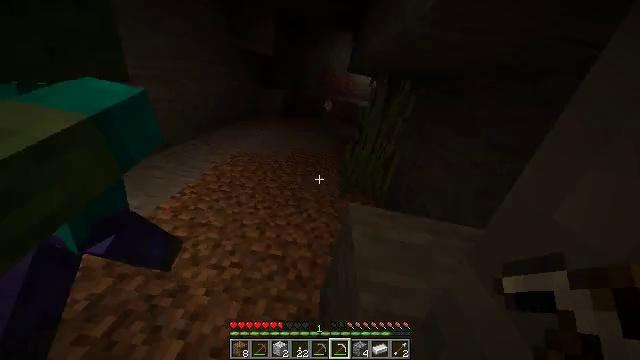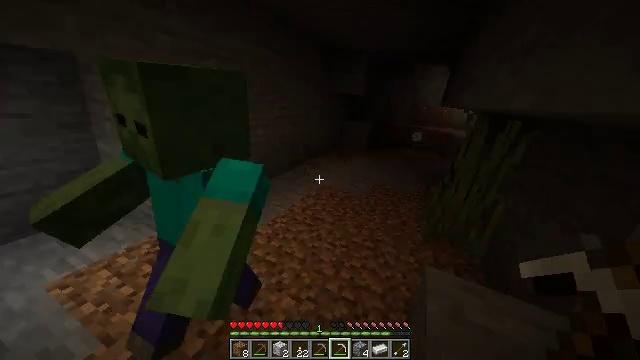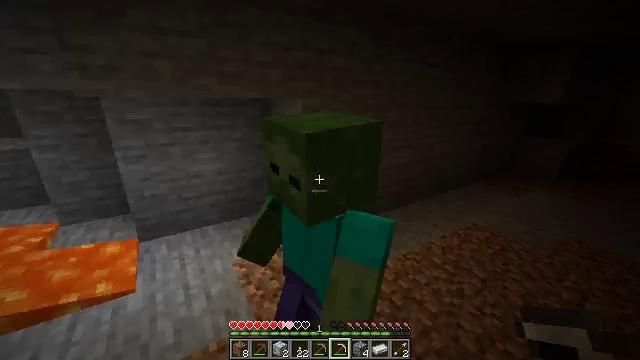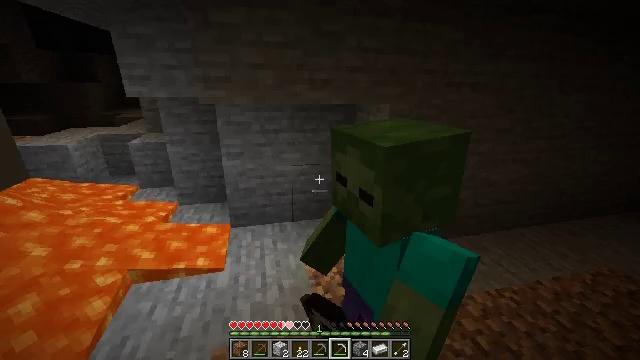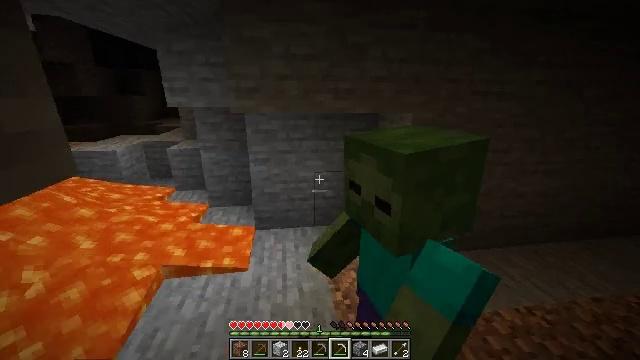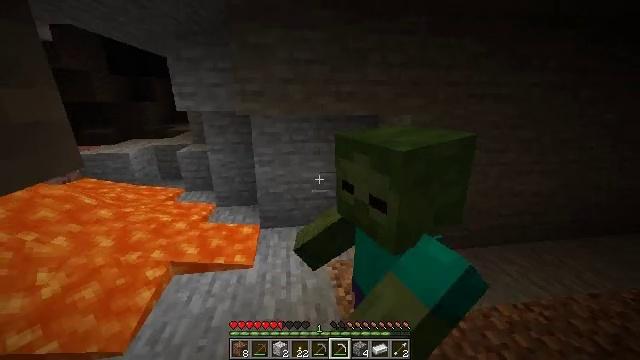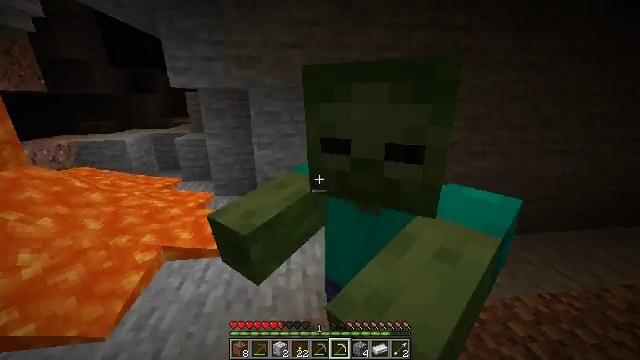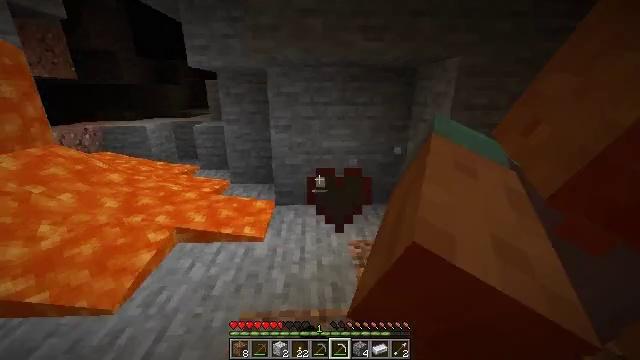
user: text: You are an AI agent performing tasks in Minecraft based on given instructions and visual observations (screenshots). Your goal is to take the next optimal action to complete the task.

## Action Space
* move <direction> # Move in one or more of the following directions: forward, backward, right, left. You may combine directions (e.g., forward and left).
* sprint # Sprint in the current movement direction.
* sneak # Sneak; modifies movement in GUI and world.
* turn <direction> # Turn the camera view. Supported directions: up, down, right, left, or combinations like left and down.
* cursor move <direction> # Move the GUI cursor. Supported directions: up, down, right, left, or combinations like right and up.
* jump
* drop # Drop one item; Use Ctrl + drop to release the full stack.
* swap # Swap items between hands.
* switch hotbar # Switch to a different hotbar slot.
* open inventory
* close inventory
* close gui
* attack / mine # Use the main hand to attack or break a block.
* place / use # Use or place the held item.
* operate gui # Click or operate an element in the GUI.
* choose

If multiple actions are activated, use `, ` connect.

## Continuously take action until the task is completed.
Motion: motion action
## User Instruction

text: Kill a zombie.
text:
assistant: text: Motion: move forward and move right, sprint, turn left and up
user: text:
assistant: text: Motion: move forward and move right, sprint, turn left, attack / mine
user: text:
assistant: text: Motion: move forward and move right, sprint, turn left, attack / mine
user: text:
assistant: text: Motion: move forward and move right, sprint, turn left and up, attack / mine
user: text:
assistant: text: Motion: move forward and move right
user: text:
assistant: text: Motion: turn left, attack / mine
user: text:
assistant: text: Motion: turn left, attack / mine
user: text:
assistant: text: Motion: attack / mine